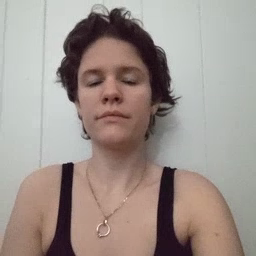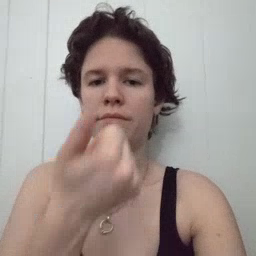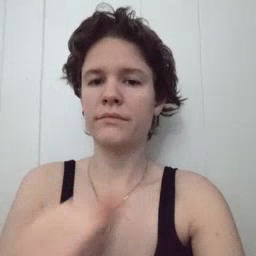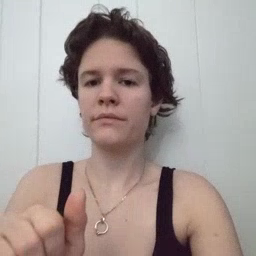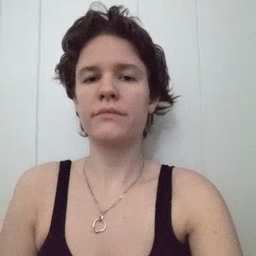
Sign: any